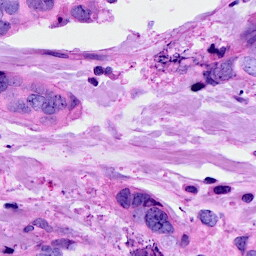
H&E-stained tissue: Breast